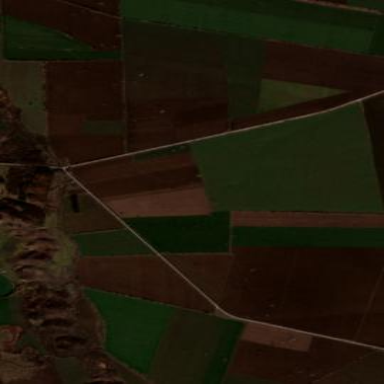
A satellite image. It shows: Picturesque farmland scene.